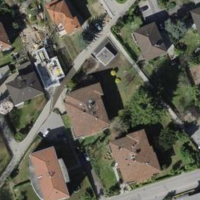
EUNIS habitat code: 54
Species observed at this site:
Juglans regia